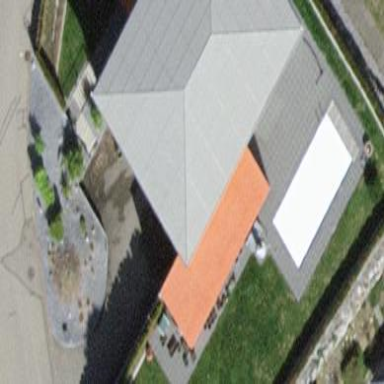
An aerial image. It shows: Garage building.